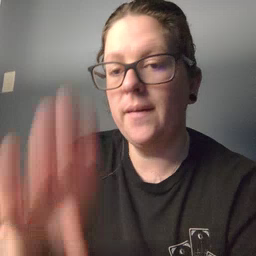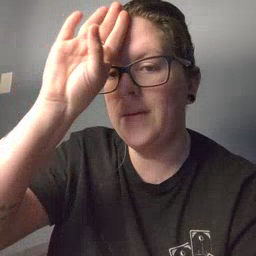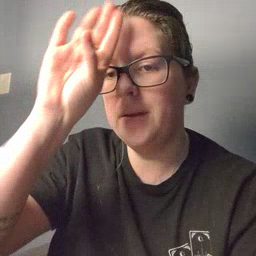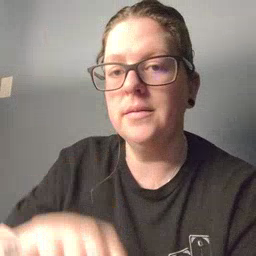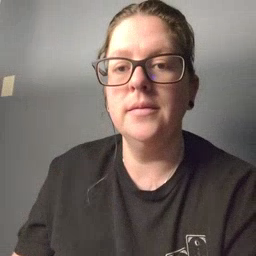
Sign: fireman